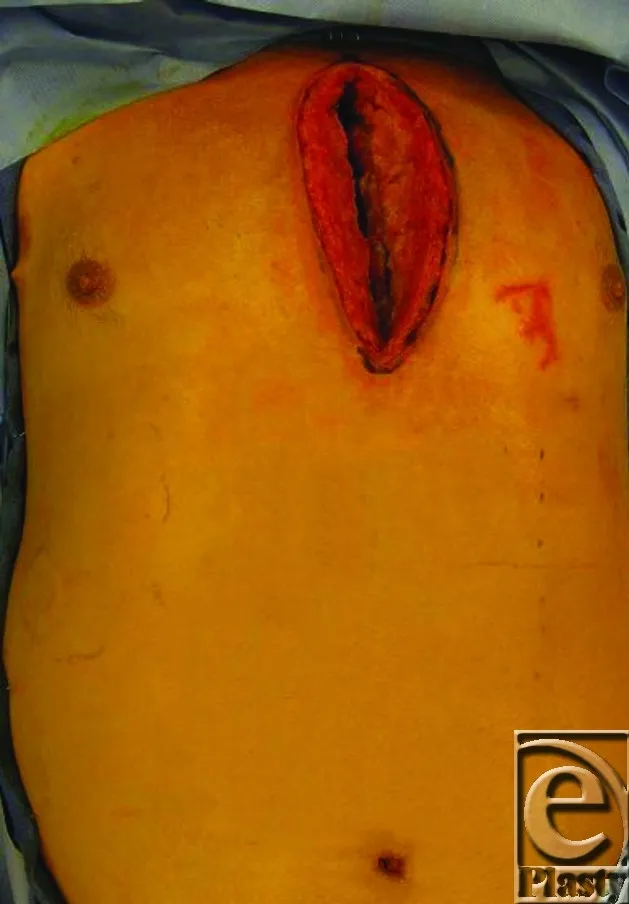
Noninfected sternal nonun-ion after coronary artery bypass graft surgery.
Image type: medical_photograph (skin_photograph)